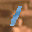
Label: 1